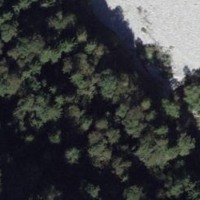
EUNIS habitat code: 44
Species observed at this site:
Asplenium trichomanes